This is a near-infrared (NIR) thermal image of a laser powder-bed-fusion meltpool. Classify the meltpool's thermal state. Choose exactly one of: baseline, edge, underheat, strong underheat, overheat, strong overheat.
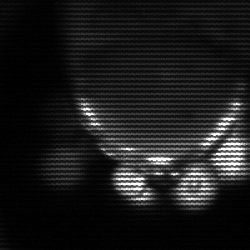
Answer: edge